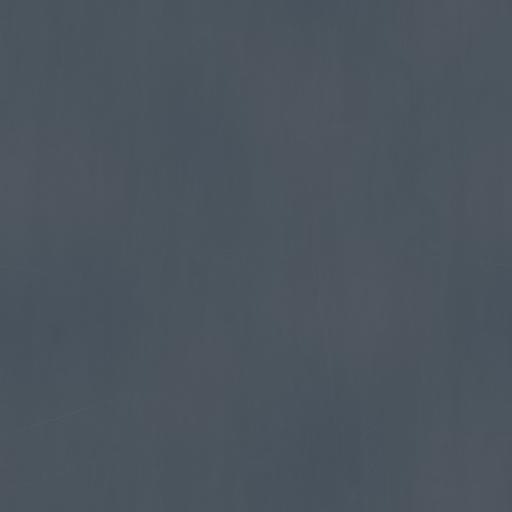
Tags: grey metal smooth